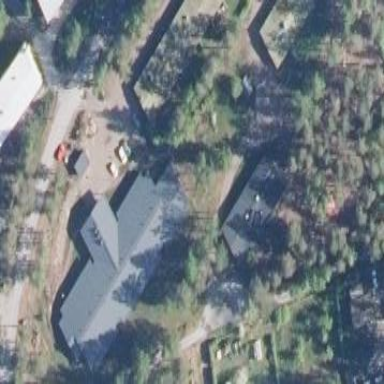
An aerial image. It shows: Building.